Question: I have a simple scrollviewer setup in my wpf application. Everything works fine, Now I want my scrollviewer's content should use the space of my the scollbar as well, As my scrollbar is transparent it could easily display the content.
Just like the scrollbars in facebook. Attached is the image of the output. Green Section is the content and red section is scollviewer's area.

I am using WrapPanel in my scrollviewer, this is the code snippet
'''
<ScrollViewer x:Name="ScrollViewer1"
HorizontalScrollBarVisibility="Auto"
VerticalScrollBarVisibility="Hidden">
<WrapPanel x:Name="WrapPanel1" SizeChanged="WrapPanel1_SizeChanged" />
</ScrollViewer>
'''
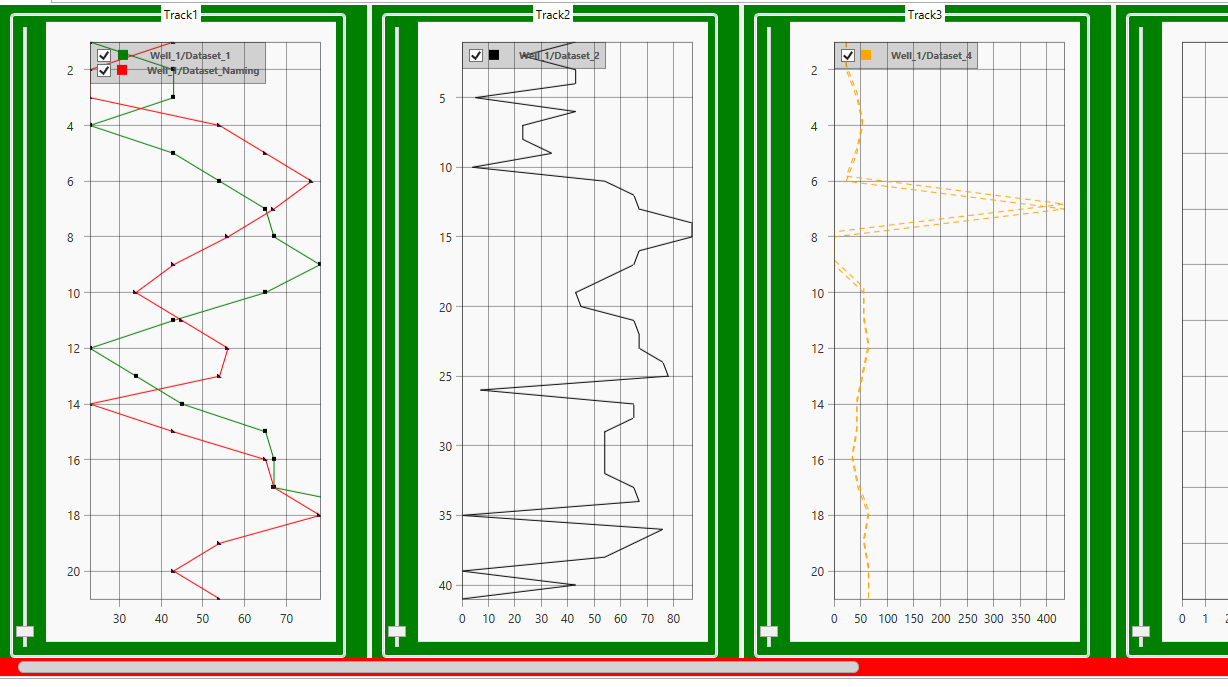
Answer: You have to edit the 'ScrollViewer''s 'ControlTemplate' which should look like the one in this page : <URL>
In the , you can see that the 'ScrollContentPresenter' is inside a 'Border' which is inside the first row of a 2-rows 'Grid'.
Setting the 'RowSpan' to 2 for this 'Border' would achieve the effect you want.